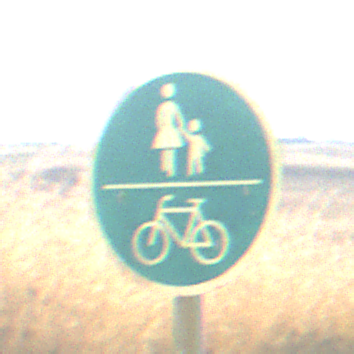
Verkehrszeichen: GemeinsamerGehUndRadweg
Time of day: MorningAfternoon
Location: Outdoor (Nature)
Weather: PartlyCloudy
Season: NotSpecified
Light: Natural